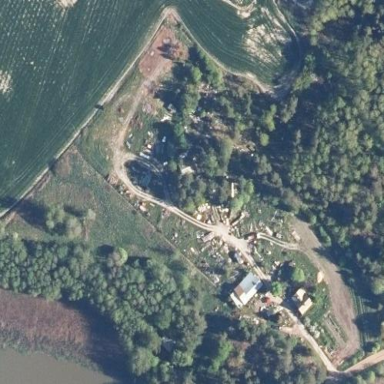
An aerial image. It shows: Farmyard area.